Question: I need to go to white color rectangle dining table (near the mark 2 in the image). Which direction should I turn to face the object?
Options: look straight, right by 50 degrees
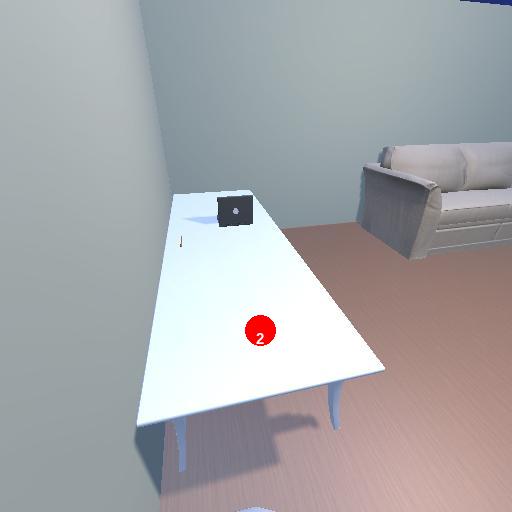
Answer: look straight